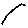
Label: hexagon